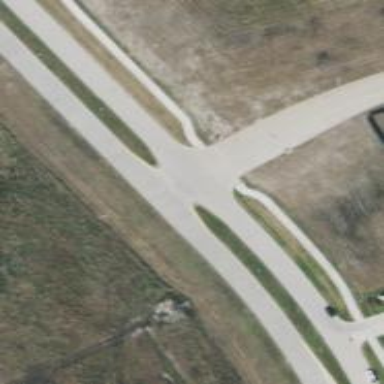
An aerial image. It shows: Marked crossing on footway.